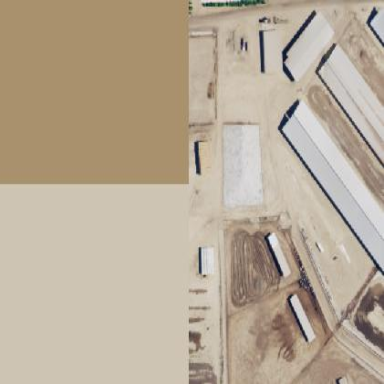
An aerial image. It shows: Farmyard area.